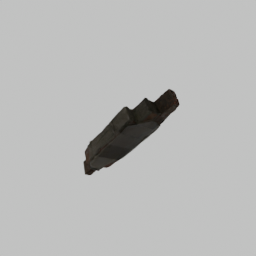
Label: architecture